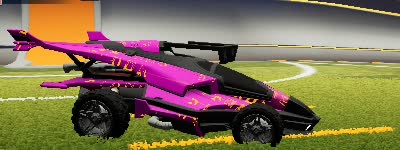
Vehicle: aftershock